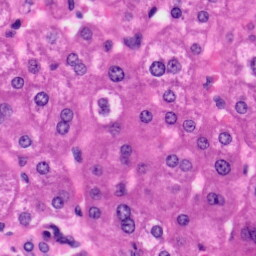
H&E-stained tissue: Liver